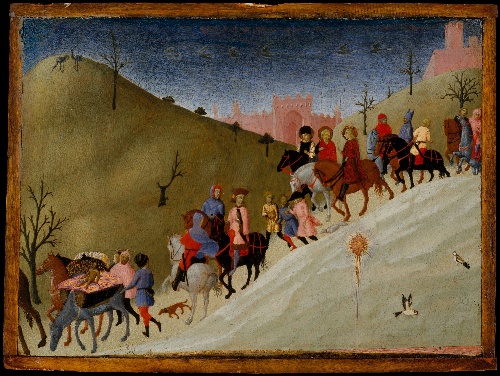
Title: The Journey of the Magi
Artist: Sassetta (Stefano di Giovanni)
Artist bio: Italian, Siena or Cortona ca. 1400–1450 Siena
Date: ca. 1433–35
Object type: Painting fragment
Classification: Paintings
Medium: Tempera and gold on wood
Dimensions: 8 1/2 x 11 3/4 in. (21.6 x 29.8 cm)
Department: European Paintings
Credit line: Maitland F. Griggs Collection, Bequest of Maitland F. Griggs, 1943
Accession year: 1943
Repository: Metropolitan Museum of Art, New York, NY
Tags: Men|Horses|Landscapes